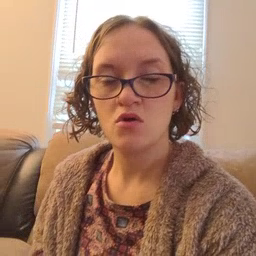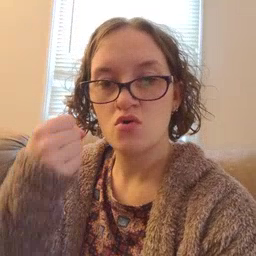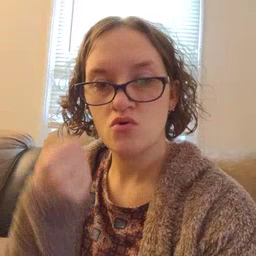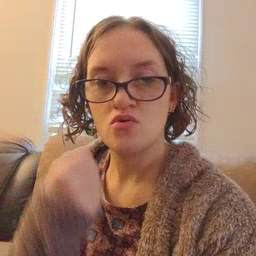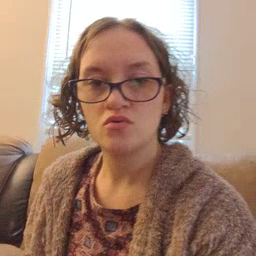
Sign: car